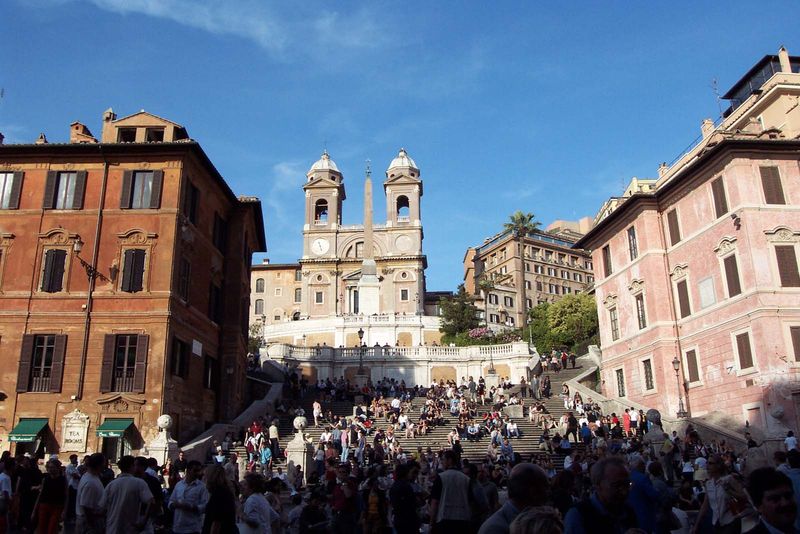
Titel: Rom, Spanische Treppe
Künstler: Francesco de Sanctis
Standort: Rom, Spanische Treppe (EU - I - Latium)
Schlagwörter: blau, himmel, schatten, bäume, grün, menschen, sitzen, stadt, bunt, fenster, säule, gebäude, haus, barock, mensch, häuser, brüstung, kirche, sonne, turm, farbig, sommer, fassade, fassaden, italien, süden, tag, besucher, treppe, uhr, aufgang, palme, stufen, foto, fotografie, spanisch, kreuz, türme, sonnig, rom, photo, obelisk, palmen, tourist, turmuhr, markise, roma, touristen, tagsüber, scala, spanische treppe, scala trinita, trinita, obeisk